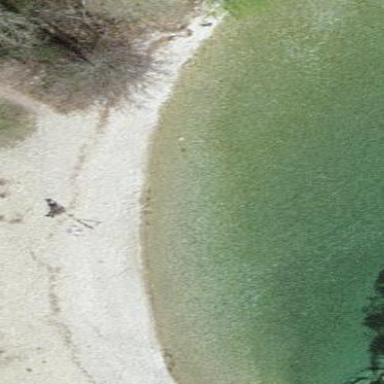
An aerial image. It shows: Beach with gravel surface.